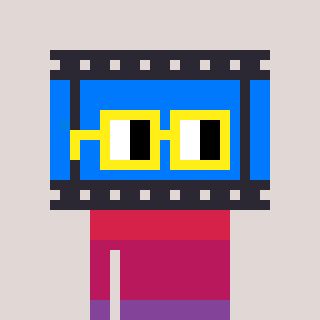
a pixel art character with square yellow glasses, a film strip-shaped head and a peachy-colored body on a warm background